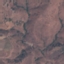
Land use / land cover: HerbaceousVegetation